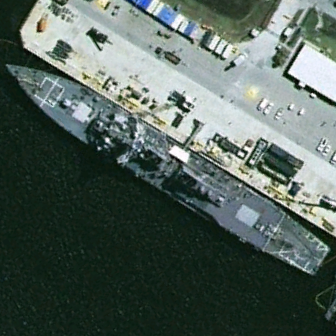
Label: destroyer